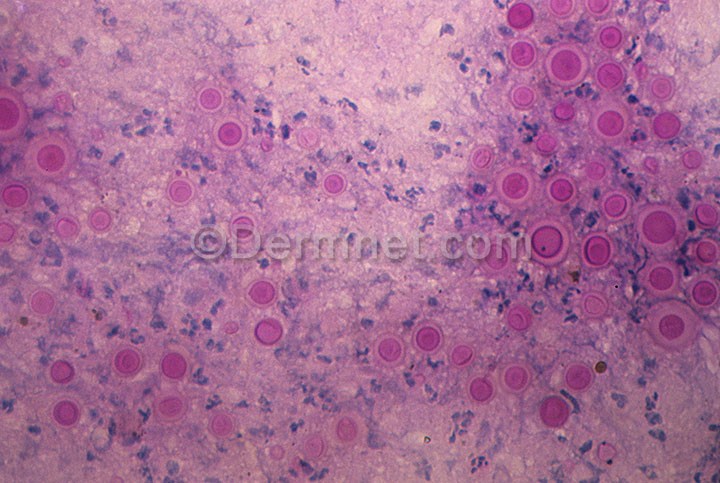
Disease: Tinea Ringworm Candidiasis and other Fungal Infections